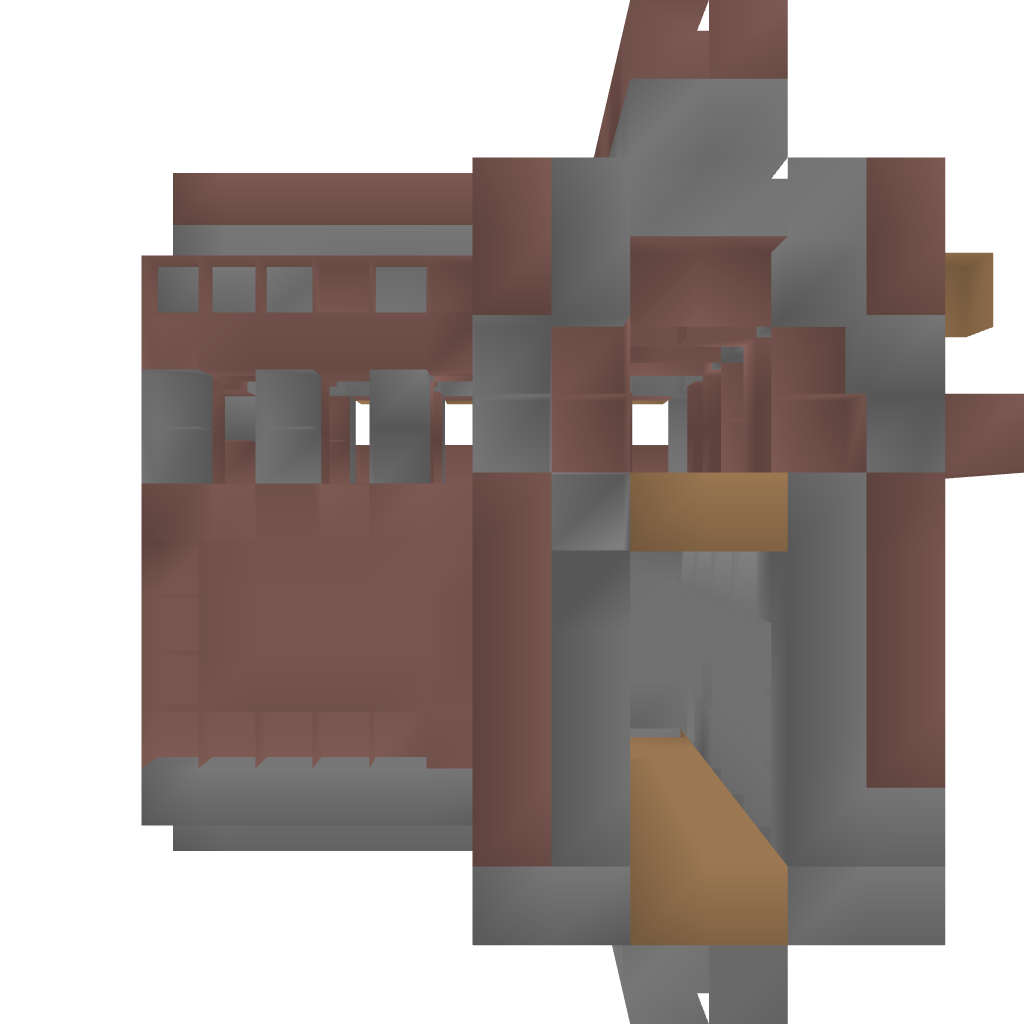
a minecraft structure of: Castle Module - Corner bad low quality